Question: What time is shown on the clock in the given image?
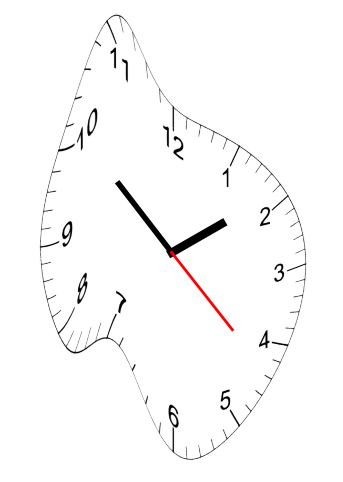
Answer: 01:51:22